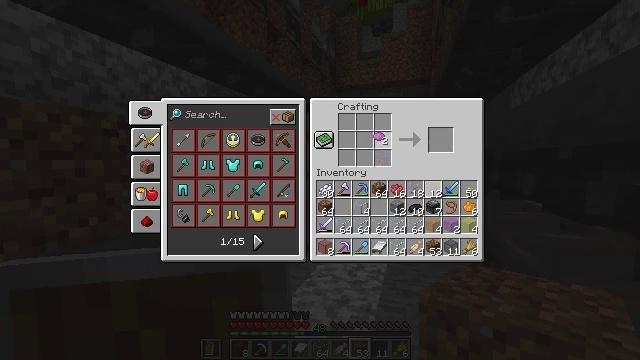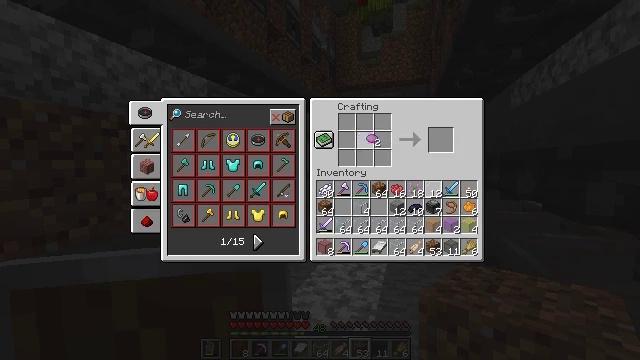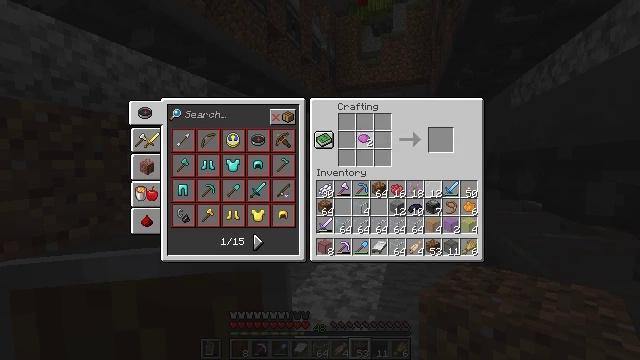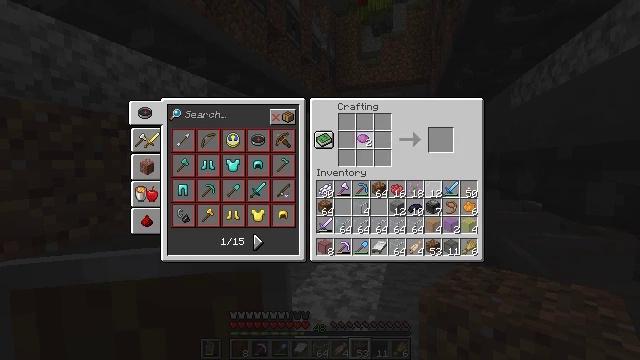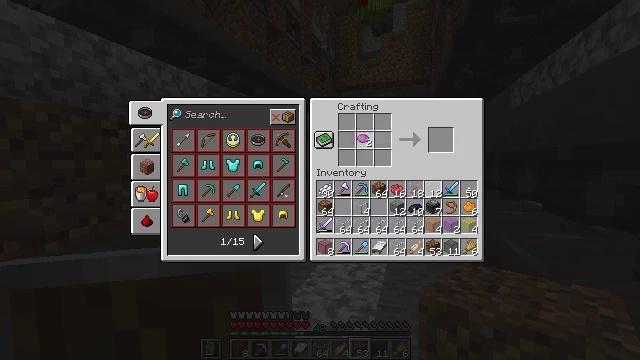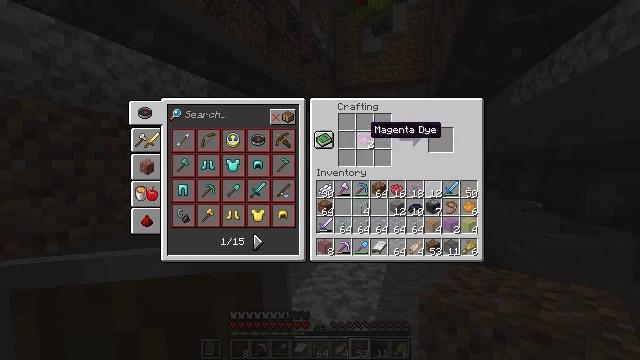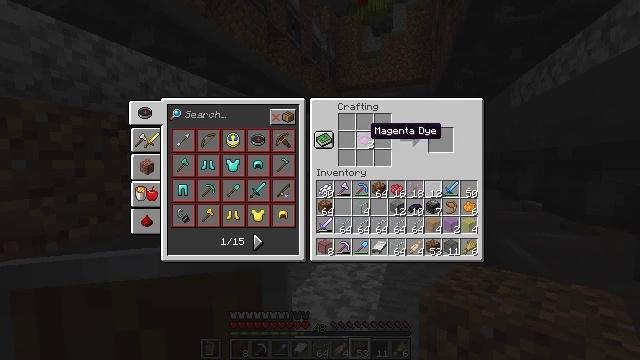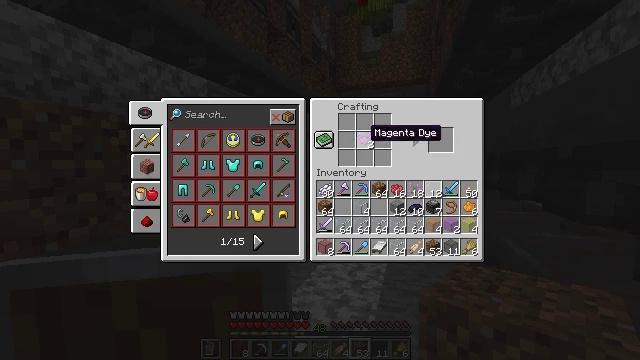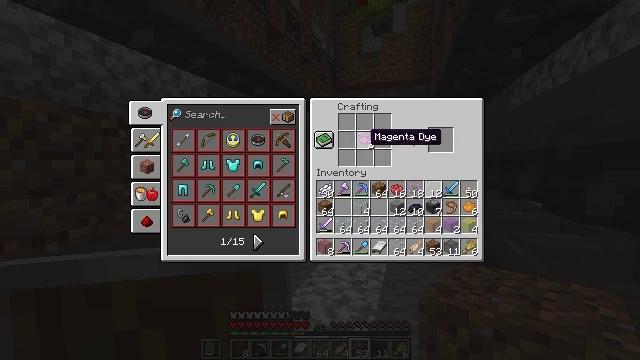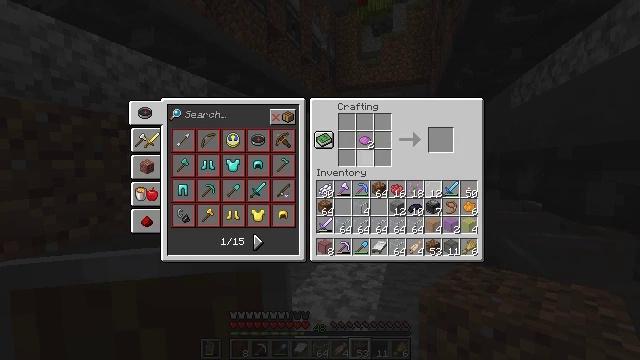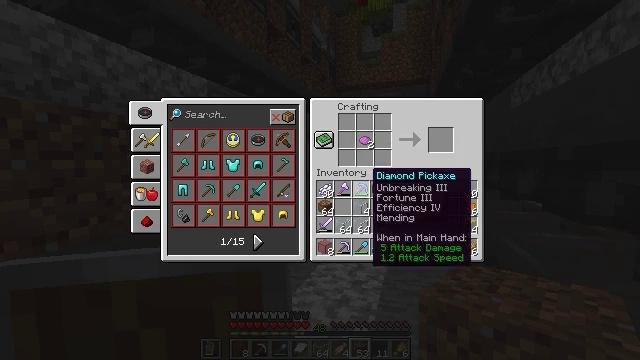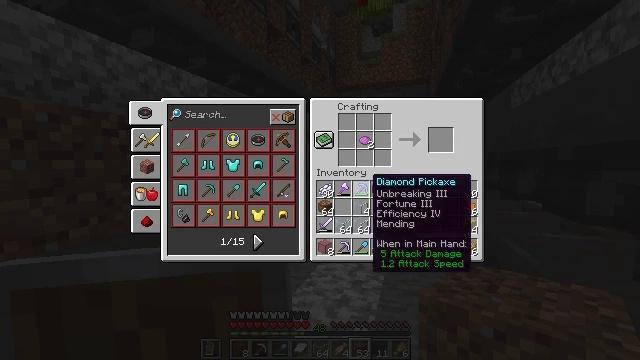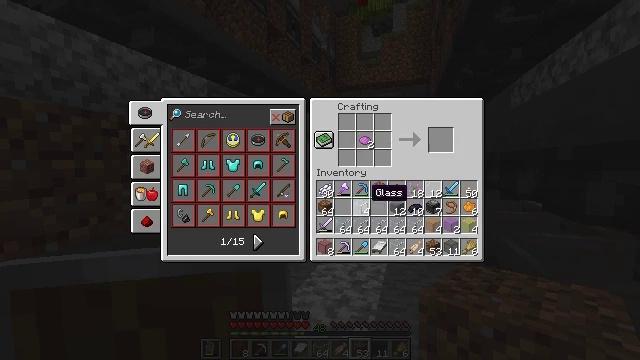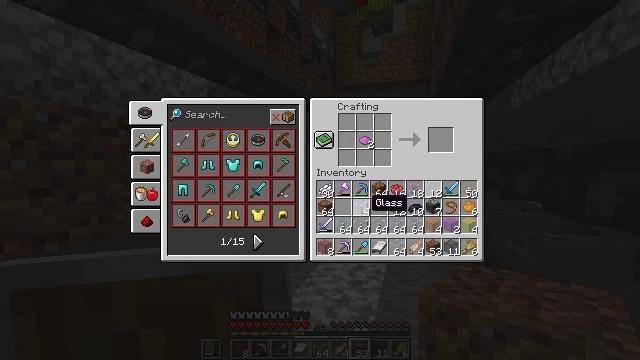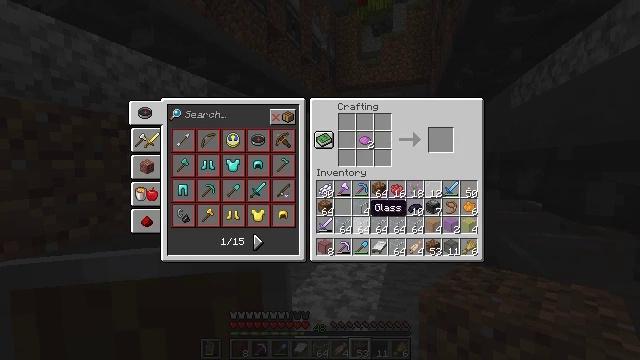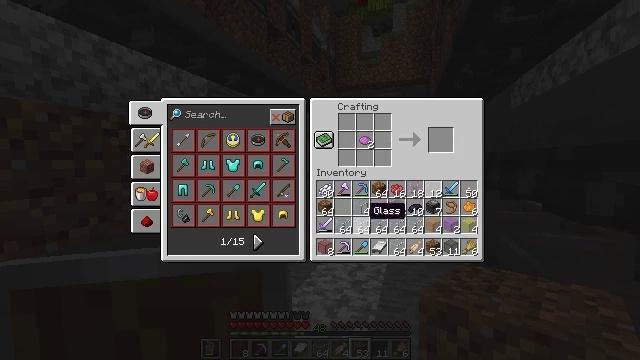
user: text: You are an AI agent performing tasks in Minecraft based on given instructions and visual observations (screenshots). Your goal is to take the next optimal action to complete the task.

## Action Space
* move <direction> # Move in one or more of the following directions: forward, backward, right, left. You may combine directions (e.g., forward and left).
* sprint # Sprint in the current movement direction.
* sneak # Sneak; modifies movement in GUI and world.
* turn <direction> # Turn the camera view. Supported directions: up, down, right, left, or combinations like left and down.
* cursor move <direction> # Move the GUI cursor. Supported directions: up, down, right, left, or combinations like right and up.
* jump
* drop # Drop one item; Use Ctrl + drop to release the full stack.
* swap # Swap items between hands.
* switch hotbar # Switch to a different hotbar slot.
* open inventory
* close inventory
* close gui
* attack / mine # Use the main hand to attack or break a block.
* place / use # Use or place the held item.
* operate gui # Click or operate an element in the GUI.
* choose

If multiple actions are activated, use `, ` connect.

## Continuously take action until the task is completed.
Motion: motion action
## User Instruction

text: In the crafting table, combine glass blocks and magenta dye to get magenta stained glass.
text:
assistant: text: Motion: cursor move left, open gui
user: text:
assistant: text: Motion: cursor move left
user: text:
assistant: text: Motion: no_op
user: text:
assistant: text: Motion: operate gui
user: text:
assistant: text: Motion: no_op
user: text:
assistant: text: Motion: no_op
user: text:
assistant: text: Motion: no_op
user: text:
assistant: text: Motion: no_op
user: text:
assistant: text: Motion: cursor move down
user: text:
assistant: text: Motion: cursor move down
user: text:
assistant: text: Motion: no_op
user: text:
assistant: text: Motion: cursor move down
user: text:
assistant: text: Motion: cursor move down
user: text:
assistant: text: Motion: no_op
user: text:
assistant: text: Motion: no_op
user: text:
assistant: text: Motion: operate gui
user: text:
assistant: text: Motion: operate gui
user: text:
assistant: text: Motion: cursor move left and up
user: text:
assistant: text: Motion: cursor move up
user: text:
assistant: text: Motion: cursor move up
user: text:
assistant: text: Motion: no_op
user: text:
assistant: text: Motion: no_op
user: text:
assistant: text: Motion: choose
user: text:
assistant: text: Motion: choose
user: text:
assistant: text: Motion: cursor move down, choose
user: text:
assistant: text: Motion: choose
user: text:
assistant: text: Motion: cursor move down, choose
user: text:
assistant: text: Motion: choose
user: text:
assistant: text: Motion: choose
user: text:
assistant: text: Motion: choose